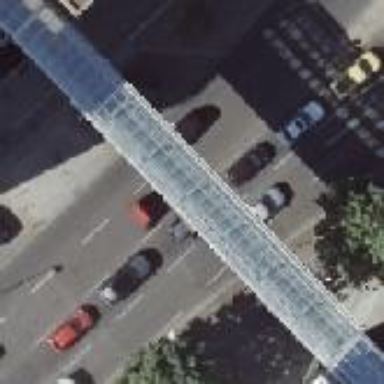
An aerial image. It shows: Bridge with flat roof.